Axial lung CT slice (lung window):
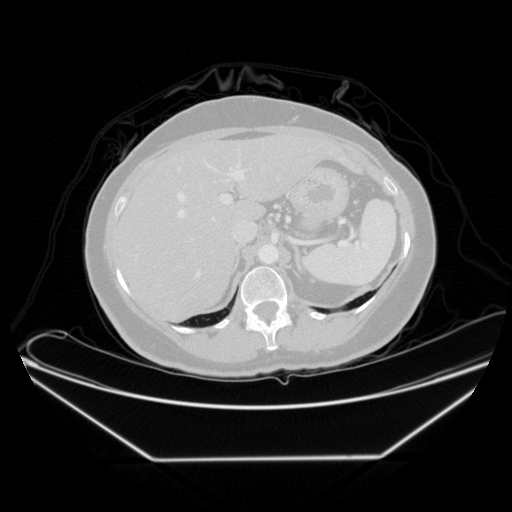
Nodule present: no